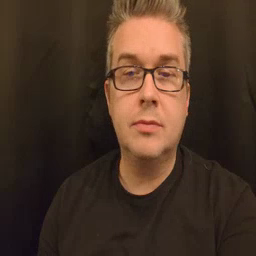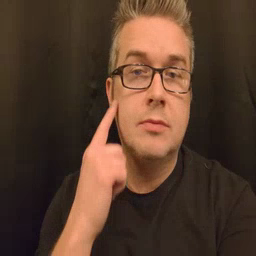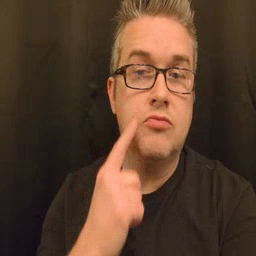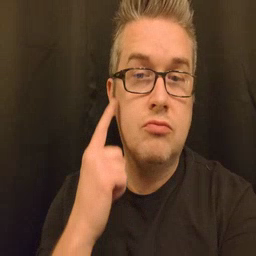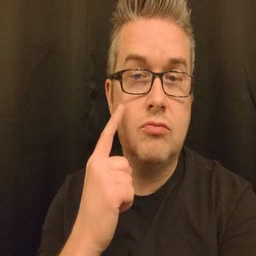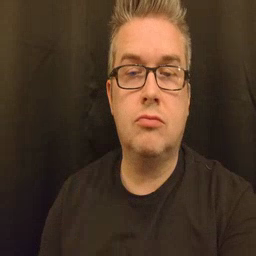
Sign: cheek